Question: I have a '<div>' containing the three images with the class "droppable". The table has four rows with the image inside the last '<td>' element.
The HTML looks like this:
'''
<div id="box_container">
<img id="empty_box1" class="droppable" src="images/tom.png" />
<img id="empty_box2" class="droppable" src="images/tom.png" />
<img id="empty_box3" class="droppable" src="images/tom.png" />
</div>
<td><img id="" class="draggable" src="images/image1.png" /></td>
'''
Following is a picture of how the layout looks like below:

The images in the table are draggable into the empty boxes above the table. The boxes consists of an image of white space and I want the source of that image to change to the image that has been dropped into the empty box.
Below is my code at the current stage:
'''
$(document).ready(function () {
$(".draggable").draggable({
revert: true,
snap: ".droppable",
snapMode: "inner"
});
$("#tabellen").tablesorter();
$(".droppable").droppable({
accept: ".draggable",
drop: function () {
console.log(this);
var new_pic = $('.draggable').attr('src');
$(this)
.attr('src', new_pic)
.attr('width', 150)
.attr('height', 150)
.addClass('zoomable');
}
});
});
'''
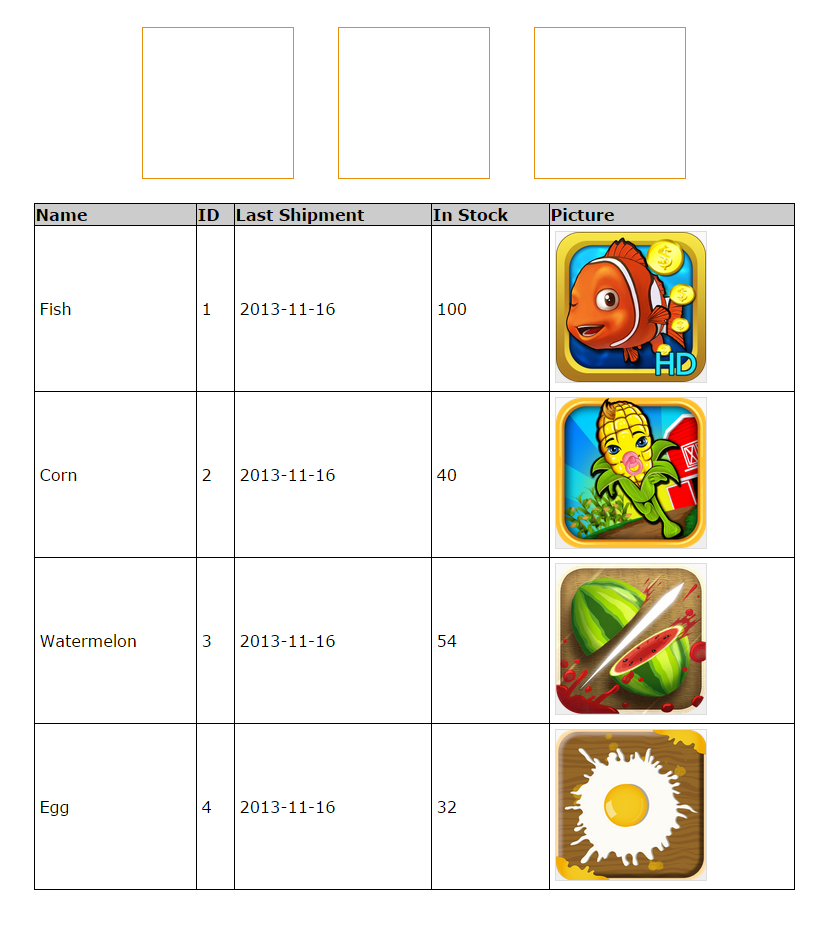
Answer: Inside the <URL>. You can it's source to droppable as shown below:
'''
$(".draggable").draggable({
helper: "clone",
revert: "invalid"
});
$(".droppable").droppable({
drop: function(event, ui) {
$(this).attr("src", ui.draggable.attr("src"));
}
});
'''
'''
img {
width: 100px;
height: 100px;
}
.draggable {
background: hotpink;
float: left;
}
.droppable {
float: right;
background: dodgerblue;
}
'''
'''
<link href="//code.jquery.com/ui/1.11.2/themes/smoothness/jquery-ui.css" rel="stylesheet" />
<script src="https://ajax.googleapis.com/ajax/libs/jquery/2.1.1/jquery.min.js"></script>
<script src="//code.jquery.com/ui/1.11.2/jquery-ui.js"></script>
<img class="draggable" src="http://i49.tinypic.com/28vepvr.jpg" />
<img class="droppable" src="" alt="Drop Here!" />
'''